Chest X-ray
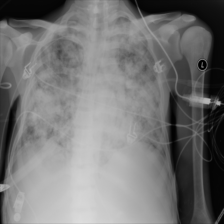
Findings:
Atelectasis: negative
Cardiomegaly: negative
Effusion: negative
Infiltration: negative
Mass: negative
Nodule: negative
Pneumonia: negative
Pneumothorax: negative
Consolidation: negative
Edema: negative
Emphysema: negative
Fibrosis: negative
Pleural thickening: negative
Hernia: negative